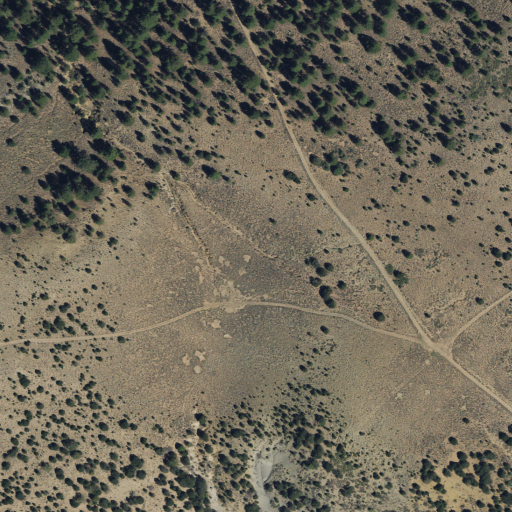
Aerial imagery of plain(s) in Utah named Star Flat containing shrub and evergreen forest